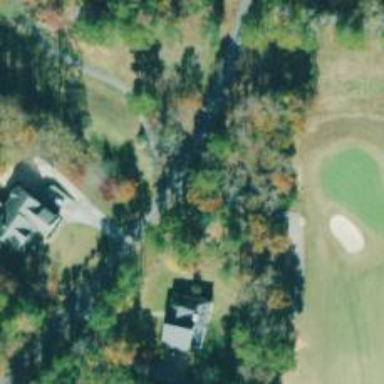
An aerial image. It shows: Path for both road and golf.